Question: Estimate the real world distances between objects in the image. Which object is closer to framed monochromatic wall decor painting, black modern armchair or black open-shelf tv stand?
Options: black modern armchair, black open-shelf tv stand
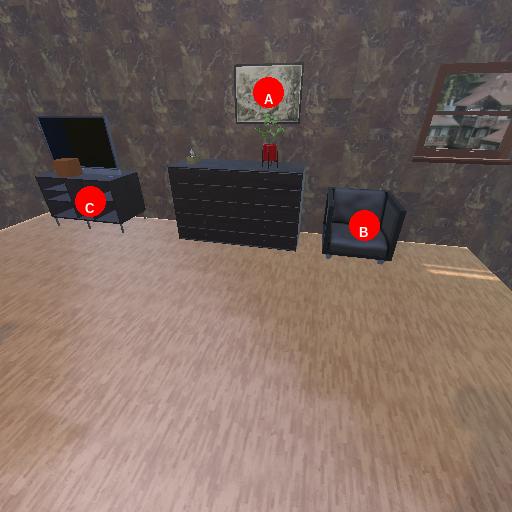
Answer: black modern armchair